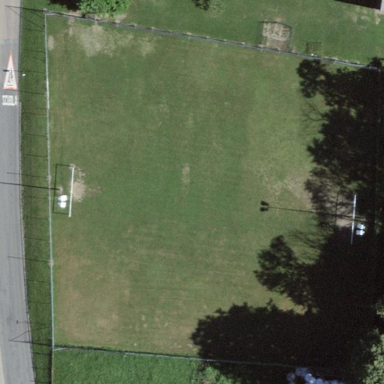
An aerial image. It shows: Soccer pitch with grass surface for leisure land.